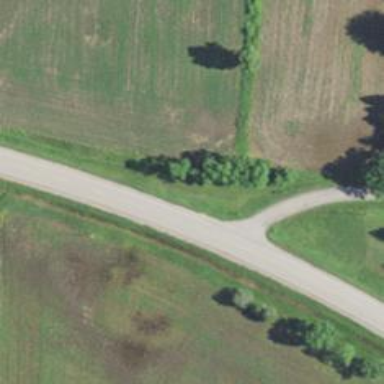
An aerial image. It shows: Secondary road.